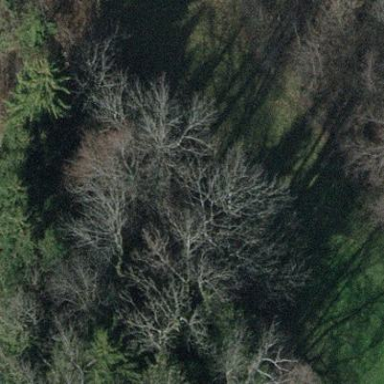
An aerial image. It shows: Forest with mixed types of leaves.